RGB frame:
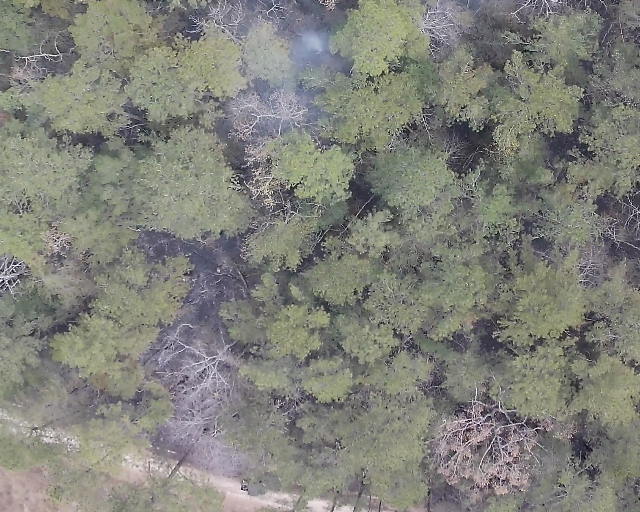
Thermal frame:
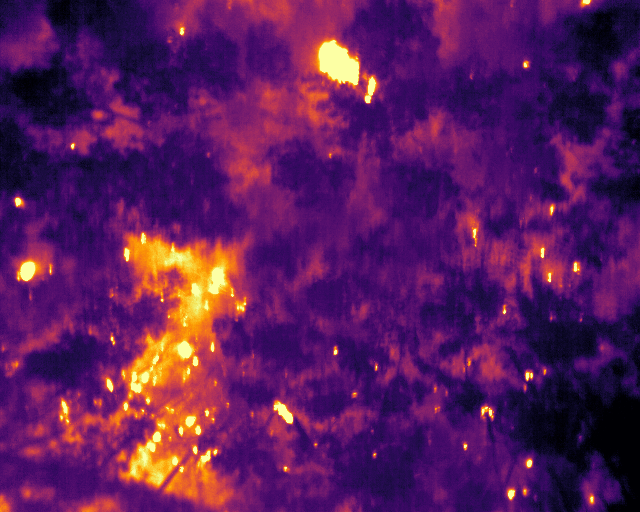
Captured: 2026-02-26 03:07:14
Pixels at or above 80 °C: 638 (fraction of frame: 0.001947)